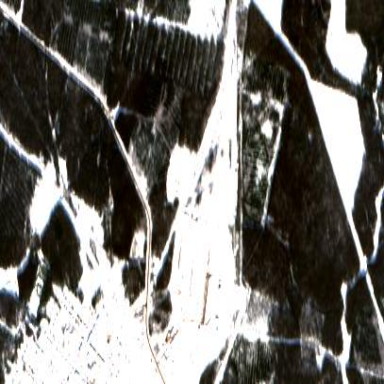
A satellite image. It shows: Industrial area used for timber processing.